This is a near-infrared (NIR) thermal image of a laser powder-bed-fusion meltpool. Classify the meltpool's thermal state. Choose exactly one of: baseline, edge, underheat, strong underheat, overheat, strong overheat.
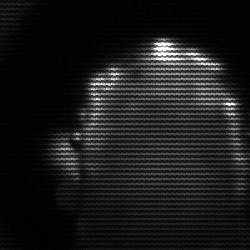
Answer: baseline